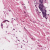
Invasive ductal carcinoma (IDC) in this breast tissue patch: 1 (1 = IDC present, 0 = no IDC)